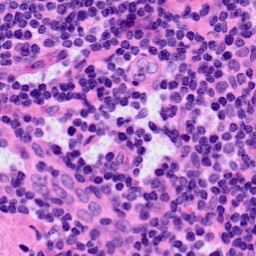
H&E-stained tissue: LymphNode